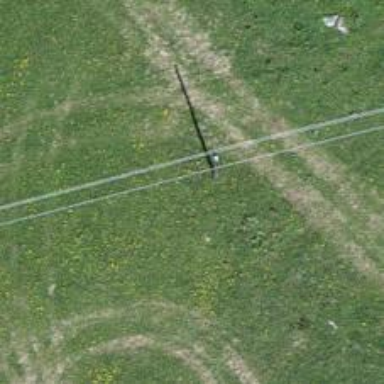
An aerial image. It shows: Power pole.